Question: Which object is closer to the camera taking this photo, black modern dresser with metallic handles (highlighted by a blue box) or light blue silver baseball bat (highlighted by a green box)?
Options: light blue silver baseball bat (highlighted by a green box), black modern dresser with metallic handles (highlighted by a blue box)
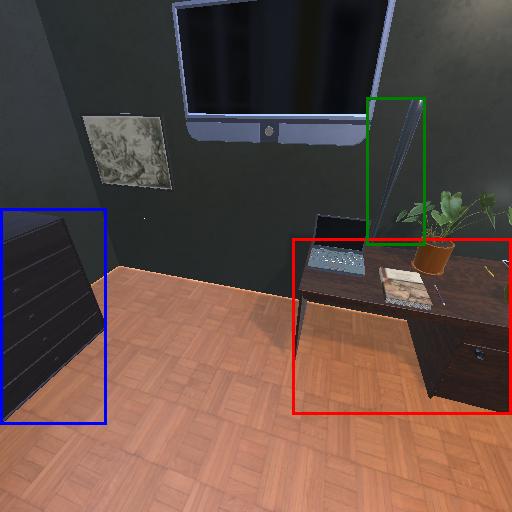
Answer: light blue silver baseball bat (highlighted by a green box)